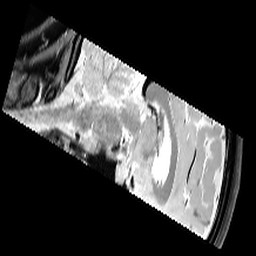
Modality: PDw
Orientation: sagittal
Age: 22
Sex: female
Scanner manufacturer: siemens
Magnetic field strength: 3 T
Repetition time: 6.49 s
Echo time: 0.016 s